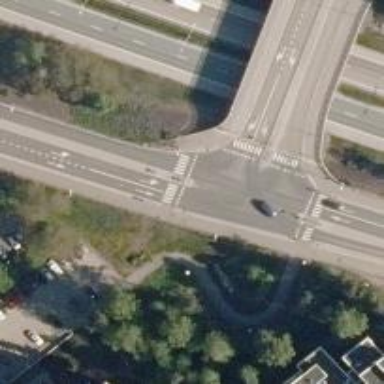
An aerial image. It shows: Marked asphalt cycleway crossing.